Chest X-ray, PA view. Patient: 49 years old, sex M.
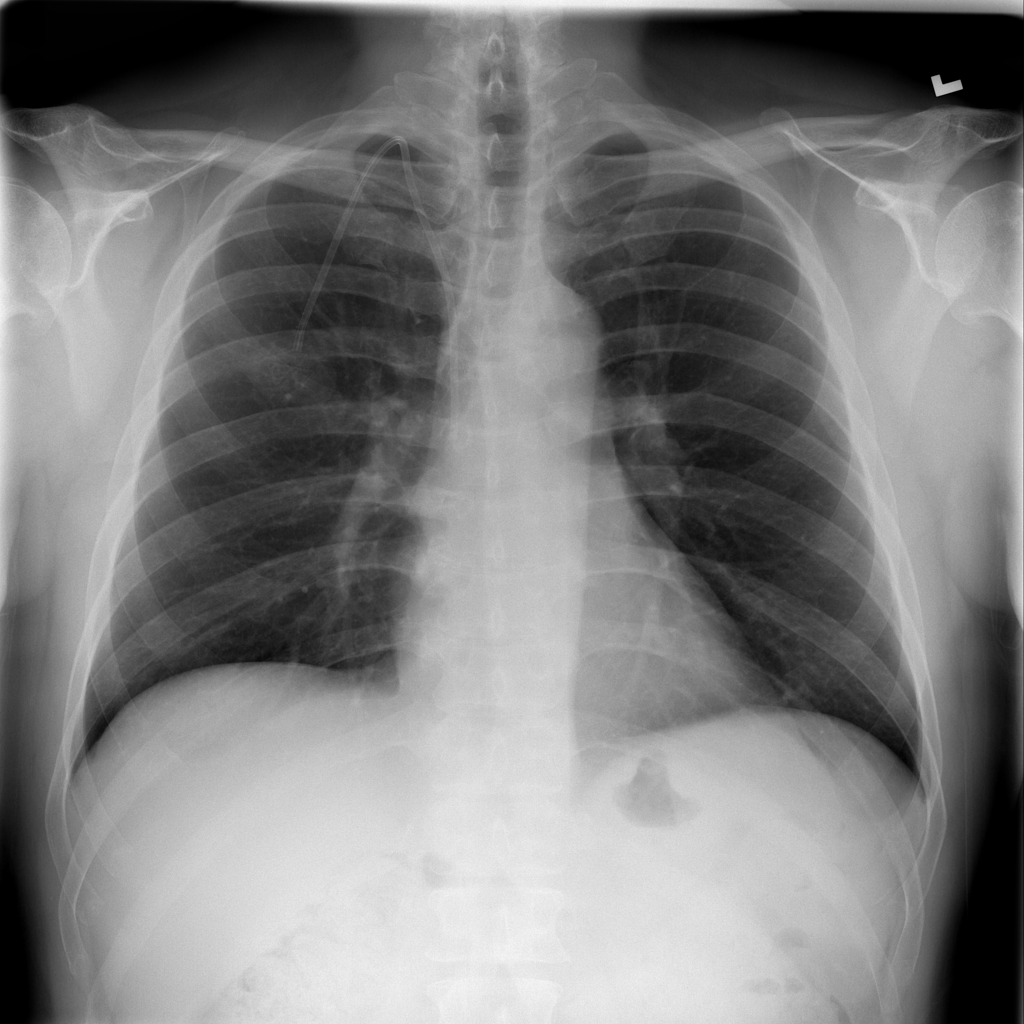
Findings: No Finding